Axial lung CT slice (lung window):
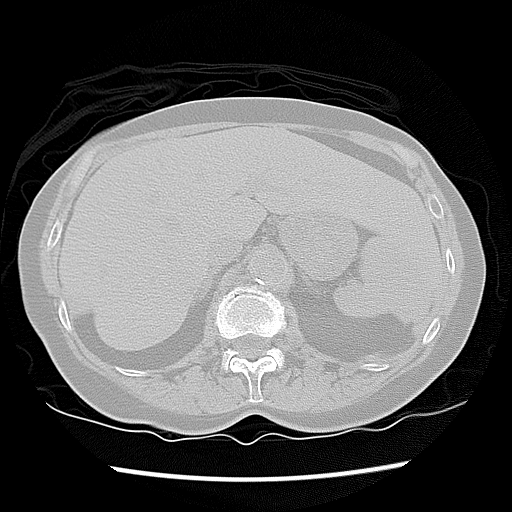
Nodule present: no